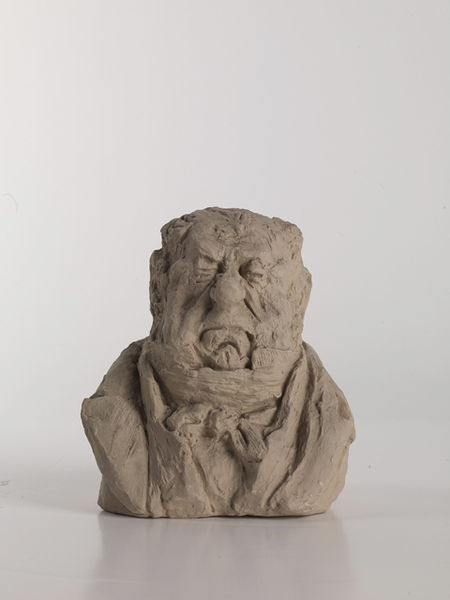
Titel: Claude Baillot
Künstler: Honoré Daumier
Standort: Karlsruhe
Institution: Staatliche Kunsthalle Karlsruhe
Schlagwörter: akt, dunkel, kopf, mann, schatten, umhang, weiß, grob, braun, grau, haar, hell, hintergrund, holz, licht, mund, nase, ohr, stirn, blick, rot, schal, tuch, schleife, alt, anzug, bart, hemd, jacke, augen, böse, falten, gesicht, haupt, knoten, kragen, mensch, stein, bildnis, hals, herr, portrait, porträt, spiegelung, auge, figur, haare, mantel, stoff, augenbrauen, frontal, hald, kinn, lippen, ohren, rosa, schulter, schultern, rund, keramik, skulptur, statue, ton, wangen, modell, alter mann, moderne, backen, lehm, steinig, modern, rauh, ausdruck, farblos, frack, karikatur, dick, falte, krawatte, realistisch, grübchen, büste, glatze, grimmig, halstuch, mimik, bildhauerei, faltenwurf, plastik, wange, nachdenken, fliege, revers, sakko, jacket, kritisch, geschlossen, lider, masche, foto, fotografie, fett, roh, alter, eckig, torso, plastisch, augen zu, mundwinkel, verkniffen, hässlich, haarkranz, napoleon, stehkragen, entwurf, mürrisch, politiker, portrai, halbglatze, daumier, honore daumier, schnitzerei, ausstellung, negativ, grimasse, runzeln, zugekniffen, doppelkinn, portät, sandstein, smoking, binder, halsbinde, bozzetto, auen, kin, museum, breit, gesichtszüge, gips, manteö, weiser, fotographie, zorn, aufnahme, ärger, bozetto, grotesk, dicklich, lied, kerben, angewiedert, unglücklich, bräunlich, fratze, getöpfert, bildhauer, distanz, verzerrt, sauer, neuzeit, geischt, schlecht, spalte, verärgert, knolle, lipen, knollnase, verzogen, schlitze, distanziert, gegenwart, ekel, zeitgenössische kunst, honore, physiognomie, abscheu, nasse, griesgram, laune, augenwinkel, nae, schmollen, übergewicht, verziehen, naserümpfen, gltze, modeliert, knollennase, miesepeter, areme, charakterkopf, griesgrämig, genervt, slulptur, ausgeprägt, doppelkin, kopfbüste, hasse, unzufriedenheit, teigig, üste, zu, knubbelnase, missmut, kinnschleife, kope, greisgram, schaädel, hhh, gekniffen, gerümpft, ungebrannt, kneifen, zukeneifen, helmut kohl, geshclossen, nräunlich, rümpfen, zugekniffte augen, zugeknifft, missvergnügen, krösus, mascherl, faltenweurf, grummelig, honore daumie, rümofen, ernst blickend, skulptur#, halbklatze, physiognomik